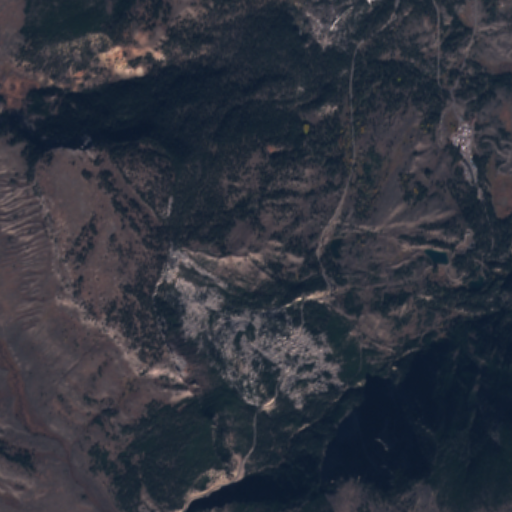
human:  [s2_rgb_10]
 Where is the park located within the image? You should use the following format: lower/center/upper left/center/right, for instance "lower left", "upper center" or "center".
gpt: The park is located in the upper right of the image.
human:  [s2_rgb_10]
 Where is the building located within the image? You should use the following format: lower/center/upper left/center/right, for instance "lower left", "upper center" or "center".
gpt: The building is located in the upper right of the image.
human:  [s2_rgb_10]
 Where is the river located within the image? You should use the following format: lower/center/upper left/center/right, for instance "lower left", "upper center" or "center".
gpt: The river is located in the lower right of the image.
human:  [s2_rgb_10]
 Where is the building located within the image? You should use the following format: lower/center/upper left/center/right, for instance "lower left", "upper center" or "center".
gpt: The building is located in the upper right of the image.
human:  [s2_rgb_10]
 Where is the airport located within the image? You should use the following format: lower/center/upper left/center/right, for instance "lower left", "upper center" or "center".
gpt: There is no airport in the image.